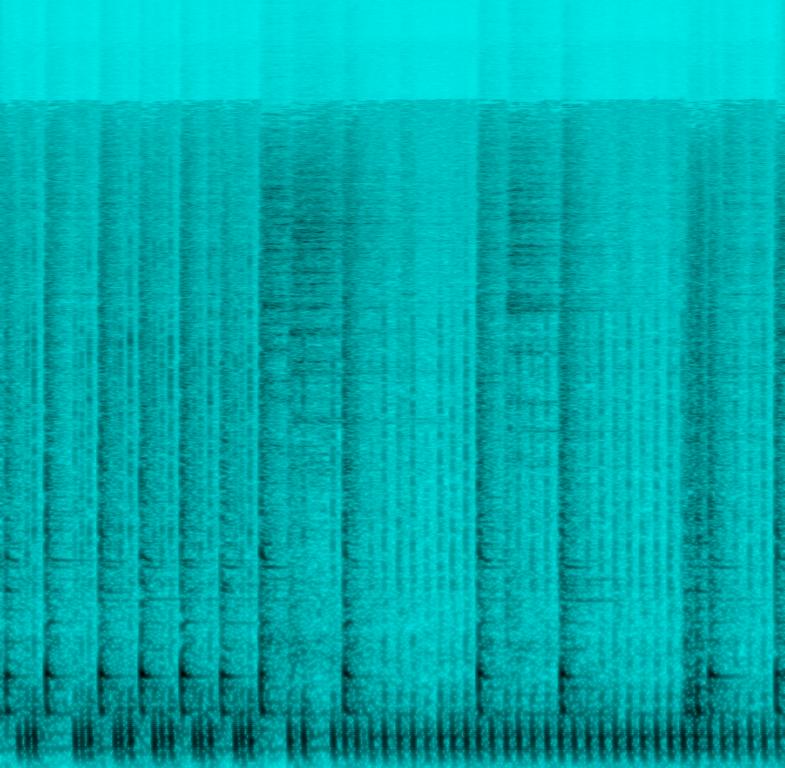
The low quality recording features a drum solo that consists of a double pedal kick, punchy snare, shimmering cymbals and boomy toms. It sounds energetic and manic, thanks to that kick pattern. The recording is mono and noisy.